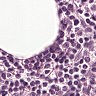
Metastatic tissue present: no